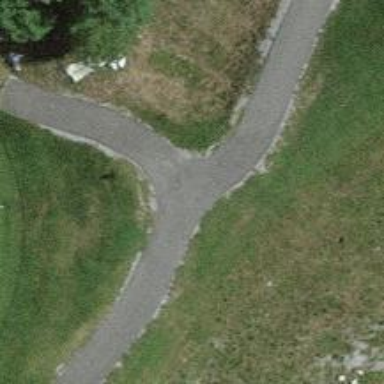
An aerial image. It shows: Designated golf cart path along service road.